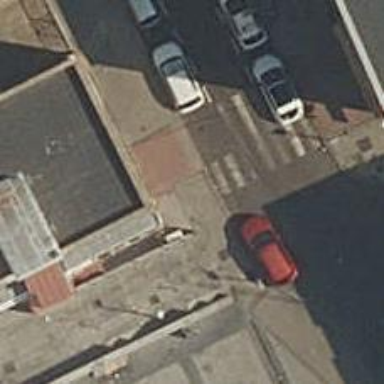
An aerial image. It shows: Sidewalk.